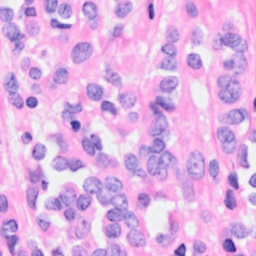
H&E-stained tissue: Breast